Field crop: tomato
Growth stage: 2
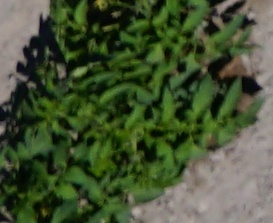
Species: tomato